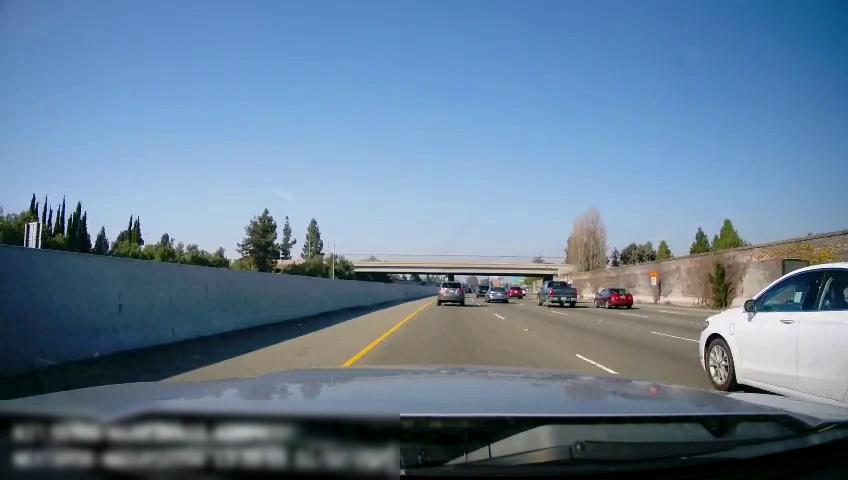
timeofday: Day
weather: Sunny
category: Drivable Space
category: Vehicles | Car
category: Vehicles | SUV
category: Vehicles | Truck
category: Vehicles | Car
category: Vehicles | SUV
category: Vehicles | Car
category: Vehicles | SUV
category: Lanes | Alternate Lane
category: Lanes | Alternate Lane
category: Lanes | Alternate Lane
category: Lanes | Alternate Lane
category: Lanes | Current Lane
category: Lanes | Current Lane